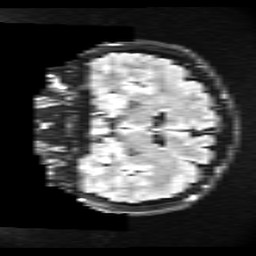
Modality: FLAIR
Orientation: coronal
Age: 22
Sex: male
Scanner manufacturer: ge
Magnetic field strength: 3 T
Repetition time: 11 s
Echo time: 0.1497 s